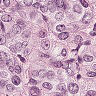
Metastatic tissue present: yes